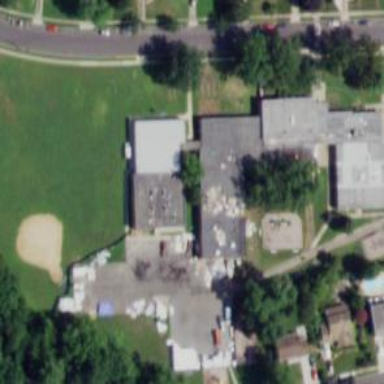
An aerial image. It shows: School building.